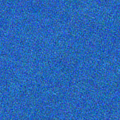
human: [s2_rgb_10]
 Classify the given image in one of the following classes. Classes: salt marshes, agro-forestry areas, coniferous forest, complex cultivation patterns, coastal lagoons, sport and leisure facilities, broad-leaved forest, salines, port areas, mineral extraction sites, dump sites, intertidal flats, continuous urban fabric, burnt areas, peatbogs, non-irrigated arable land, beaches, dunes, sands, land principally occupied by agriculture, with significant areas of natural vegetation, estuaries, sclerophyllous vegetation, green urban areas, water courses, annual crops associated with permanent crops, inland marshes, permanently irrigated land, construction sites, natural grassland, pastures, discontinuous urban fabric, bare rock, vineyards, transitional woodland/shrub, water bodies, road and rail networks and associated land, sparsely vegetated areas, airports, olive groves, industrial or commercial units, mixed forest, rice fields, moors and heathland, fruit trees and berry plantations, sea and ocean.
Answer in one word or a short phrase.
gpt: sea and ocean